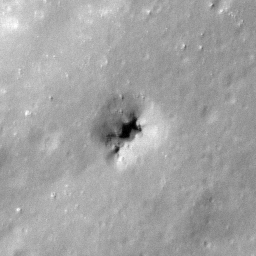
Pit: Stevinus 15
Host crater: Stevinus
Host type: impact_melt
Lunar coordinates: latitude -32.357, longitude 54.943